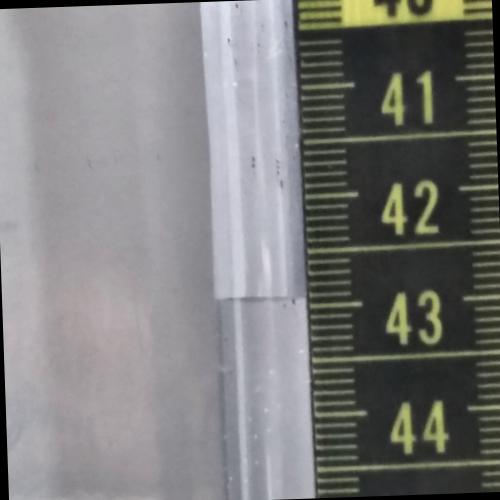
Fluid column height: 42.9 cm